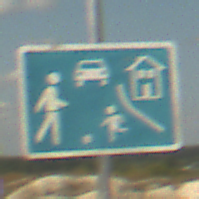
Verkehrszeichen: BeginnVerkehrsberuhigterBereich
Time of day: Midday
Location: Outdoor (Beach)
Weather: PartlyCloudy
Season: NotSpecified
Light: Natural